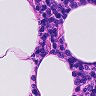
Metastatic tissue present: no